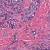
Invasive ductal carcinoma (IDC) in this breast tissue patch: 1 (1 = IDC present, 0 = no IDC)